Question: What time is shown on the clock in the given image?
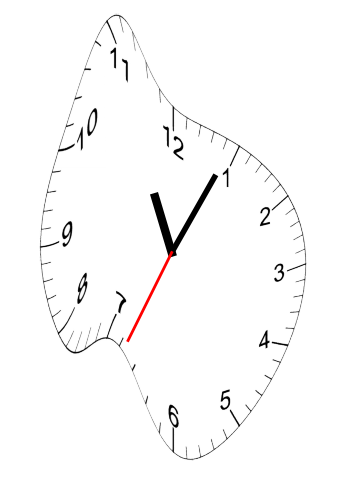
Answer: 11:04:34